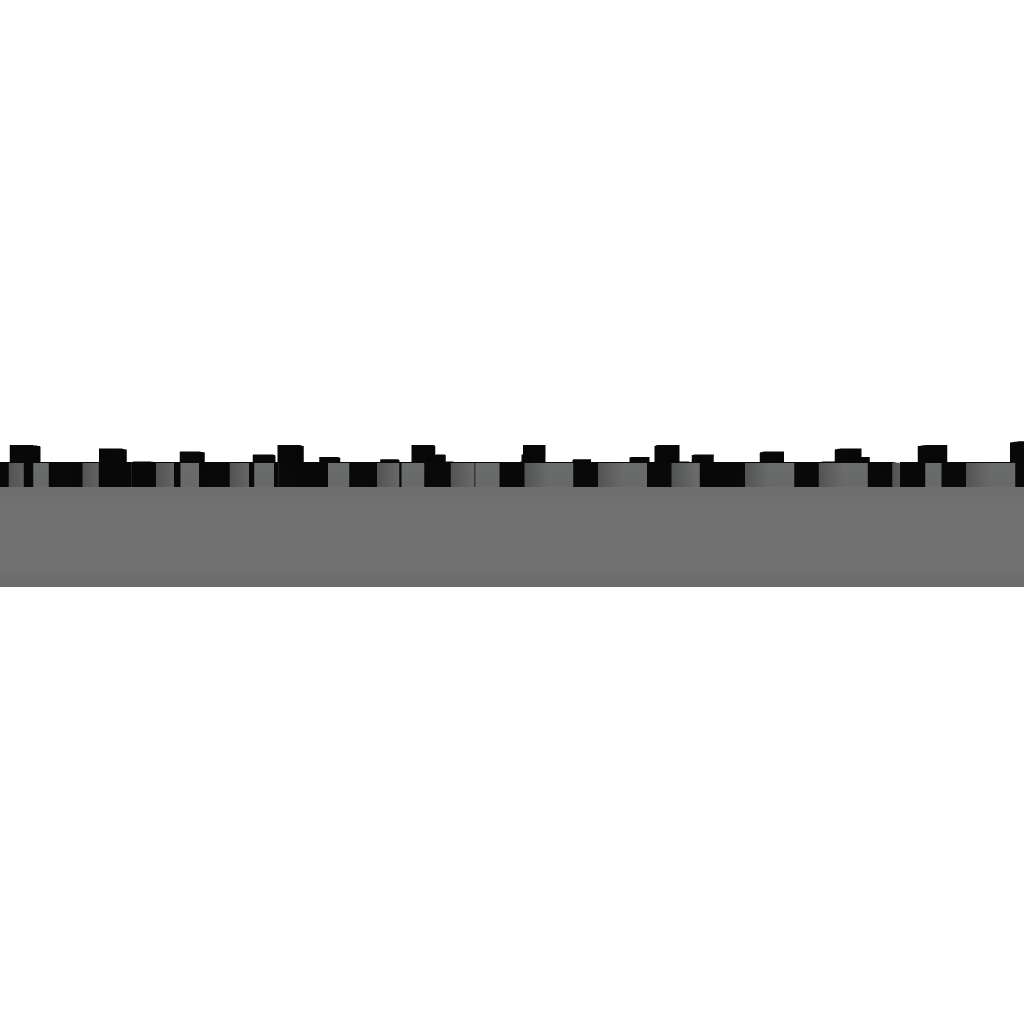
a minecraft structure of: SE fireworks V-2 [323_clock]